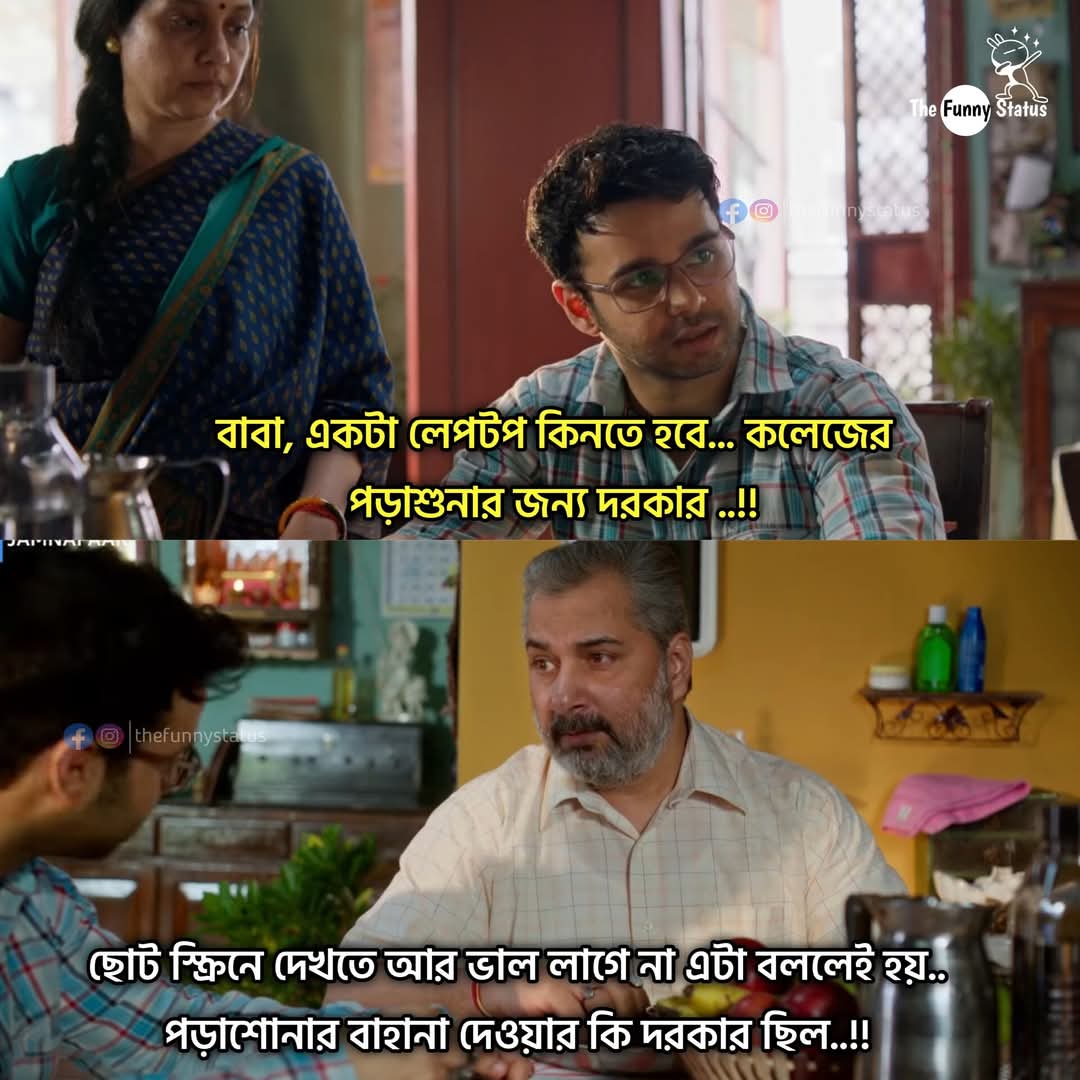
Text: বাবা, একটা লেপটপ কিনতে হবে... কলেজের পড়াশুনার জন্য দরকার ..!!
ছোট স্ক্রিনে দেখতে আর ভাল লাগে না এটা বললেই হয়.. পড়াশোনার বাহানা দেওয়ার কি দরকার ছিল..!!
Label: Non Hate